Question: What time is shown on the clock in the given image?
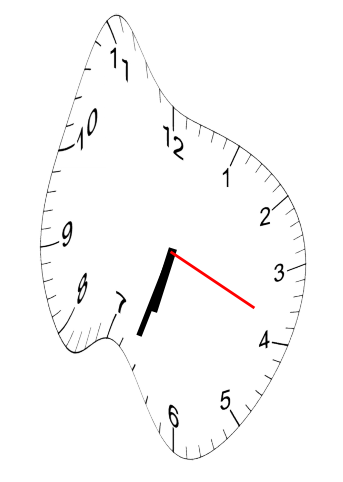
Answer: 06:33:19